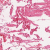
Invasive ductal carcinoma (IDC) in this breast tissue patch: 0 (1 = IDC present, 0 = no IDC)